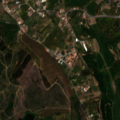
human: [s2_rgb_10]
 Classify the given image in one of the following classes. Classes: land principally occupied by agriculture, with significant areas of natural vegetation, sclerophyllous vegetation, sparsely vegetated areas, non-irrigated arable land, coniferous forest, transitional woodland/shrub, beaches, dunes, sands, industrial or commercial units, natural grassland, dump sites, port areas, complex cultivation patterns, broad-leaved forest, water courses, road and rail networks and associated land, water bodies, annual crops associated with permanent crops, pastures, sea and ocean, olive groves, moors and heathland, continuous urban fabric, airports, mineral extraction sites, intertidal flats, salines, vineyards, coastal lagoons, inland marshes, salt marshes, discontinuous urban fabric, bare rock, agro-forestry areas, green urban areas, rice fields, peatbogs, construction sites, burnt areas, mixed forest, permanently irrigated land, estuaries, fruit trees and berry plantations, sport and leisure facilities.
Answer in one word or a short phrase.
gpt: discontinuous urban fabric, permanently irrigated land, complex cultivation patterns, land principally occupied by agriculture, with significant areas of natural vegetation, broad-leaved forest